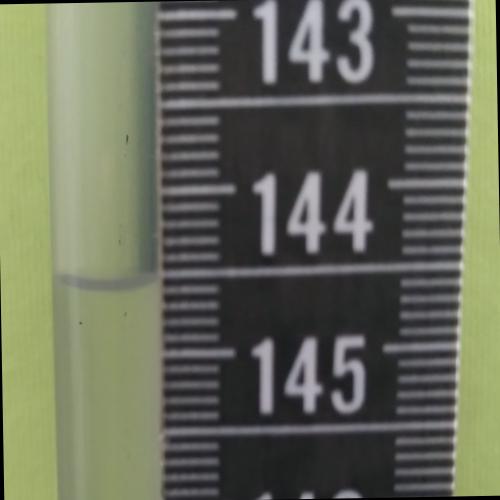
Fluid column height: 144.5 cm